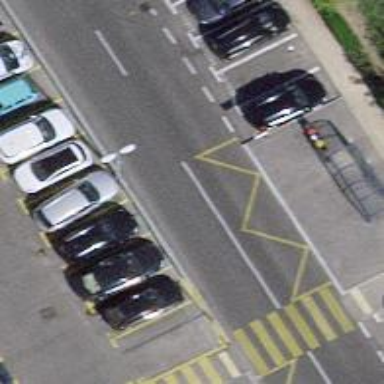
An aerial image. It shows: Bus stop with stop position for public transport.